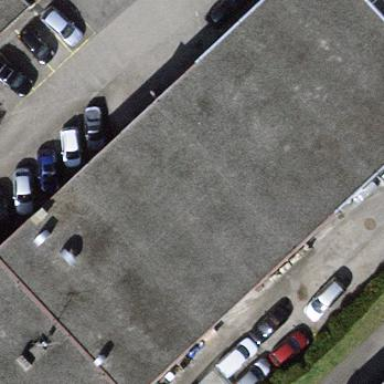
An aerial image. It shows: Commercial building.